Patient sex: F
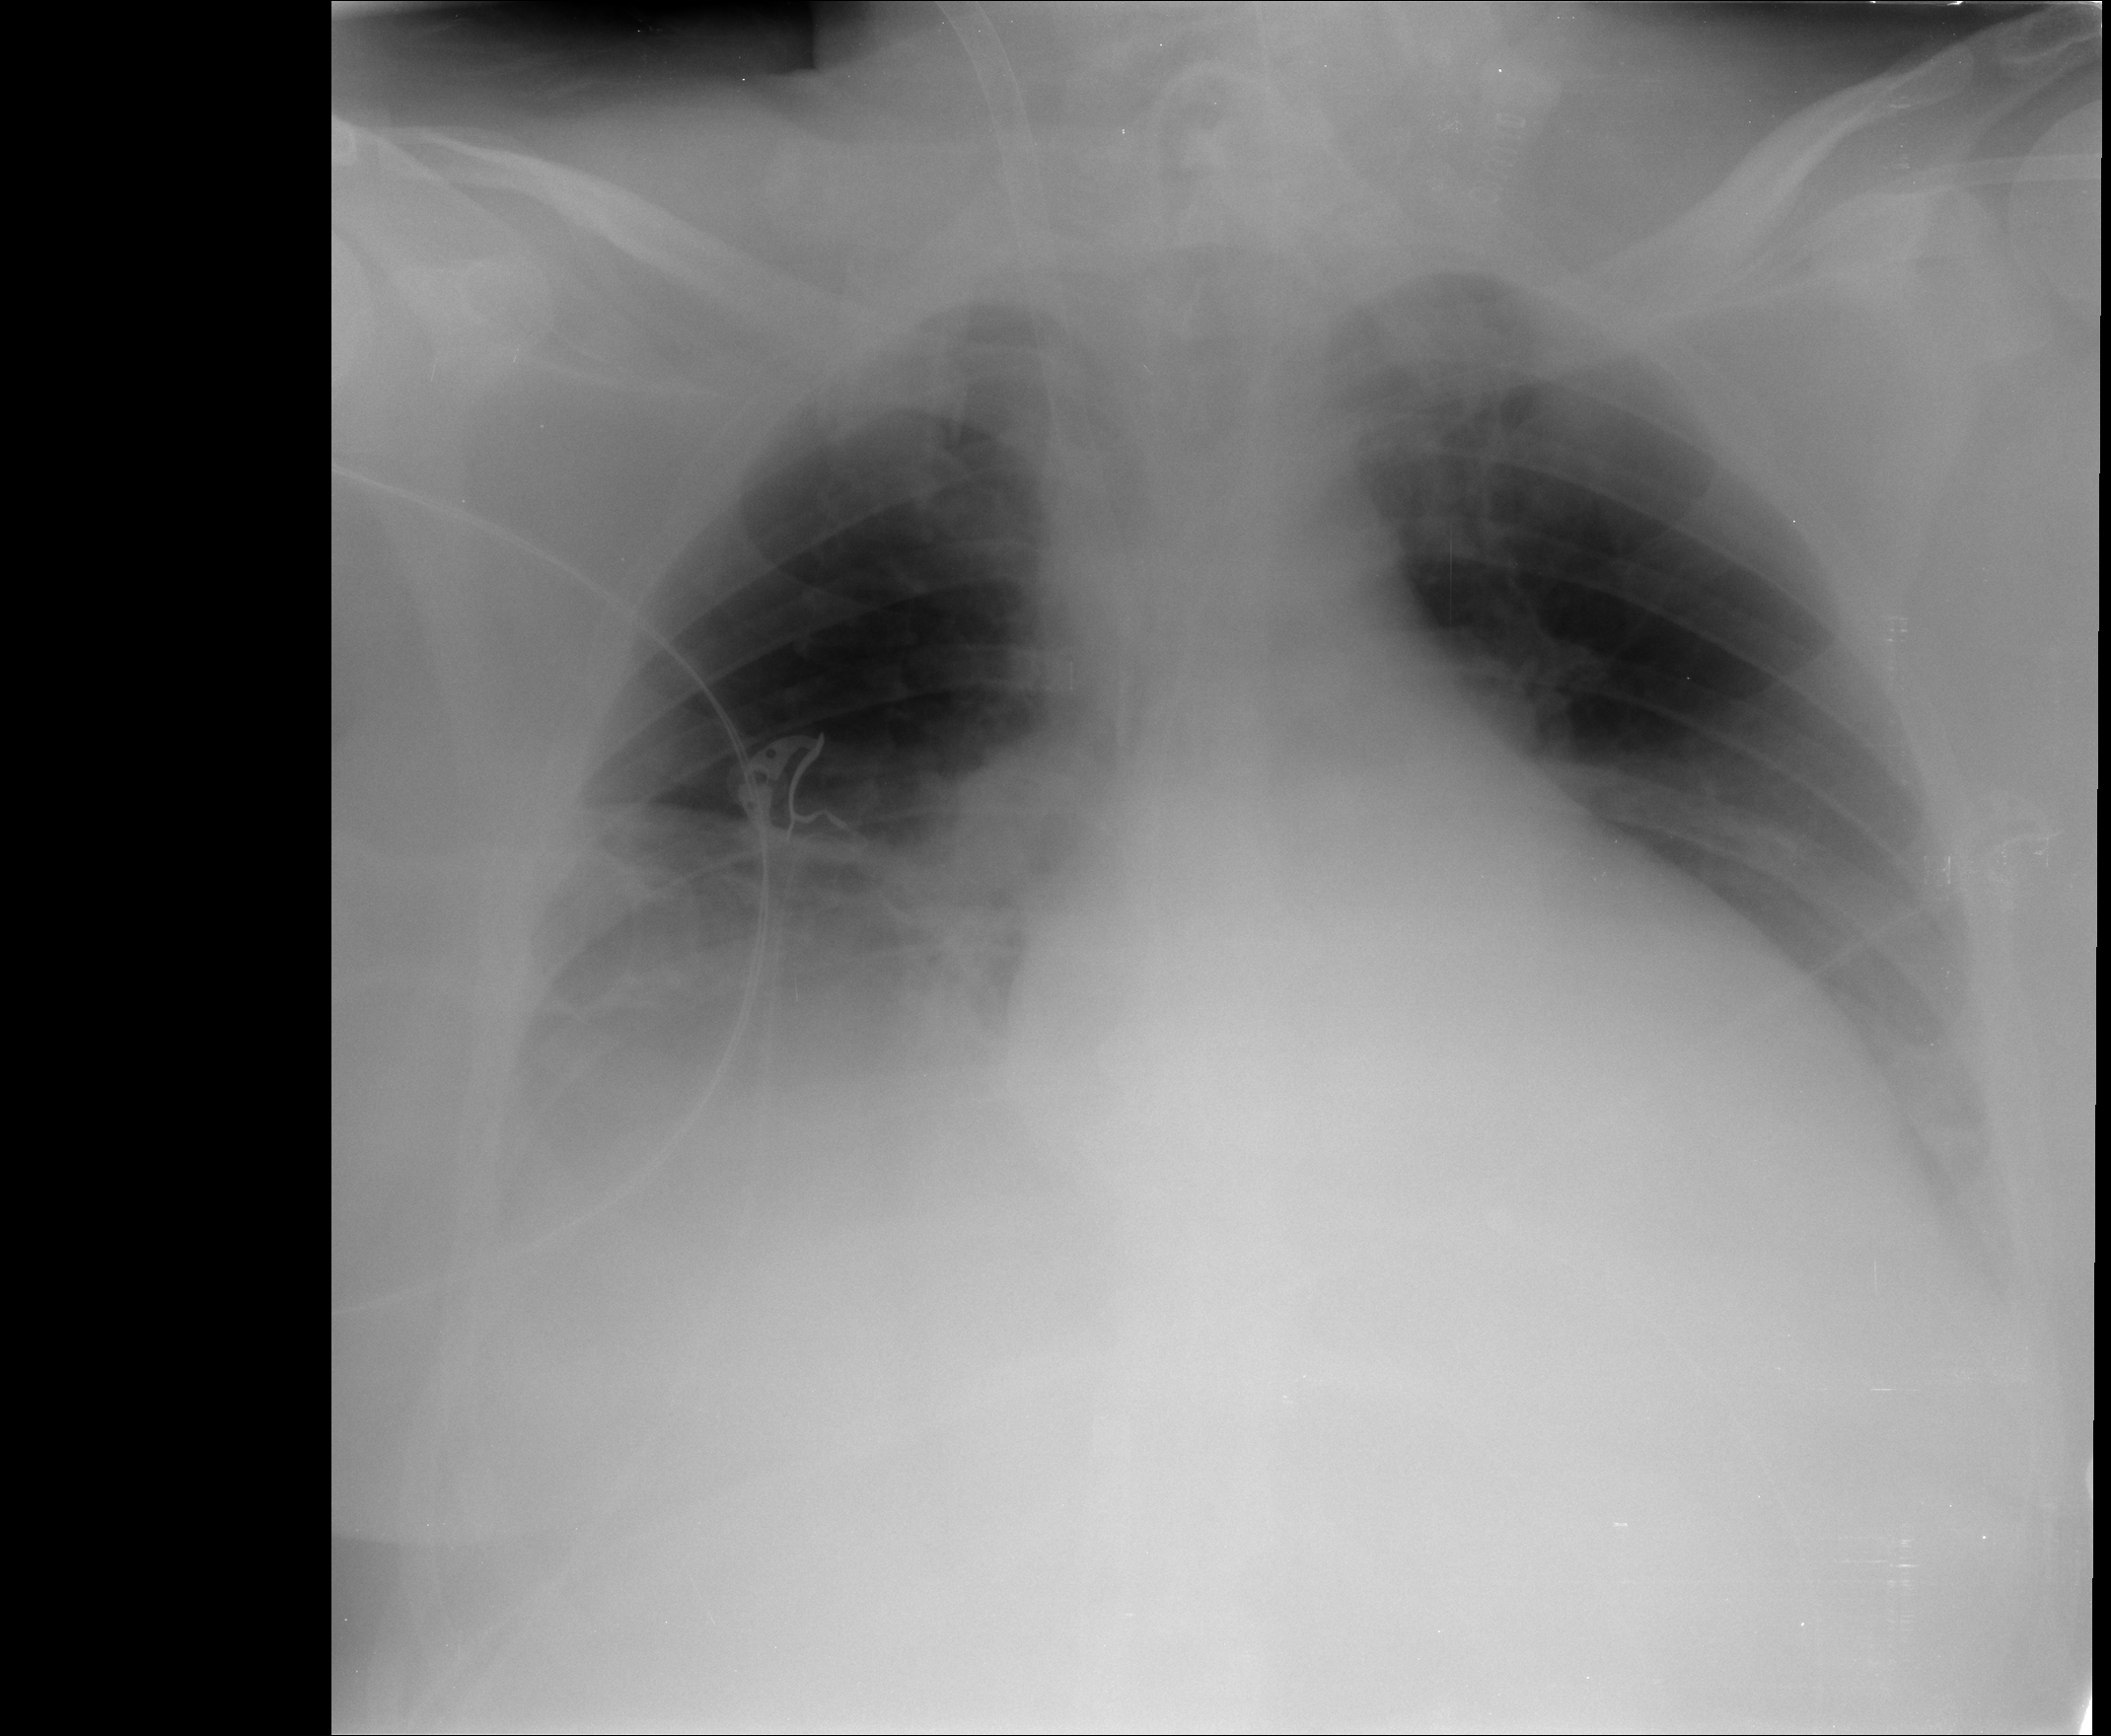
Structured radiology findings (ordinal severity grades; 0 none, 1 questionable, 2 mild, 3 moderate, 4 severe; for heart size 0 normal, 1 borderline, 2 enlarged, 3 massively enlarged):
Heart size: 1
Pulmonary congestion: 2
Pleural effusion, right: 2
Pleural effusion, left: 2
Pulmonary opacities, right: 0
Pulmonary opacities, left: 0
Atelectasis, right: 2
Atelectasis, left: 1